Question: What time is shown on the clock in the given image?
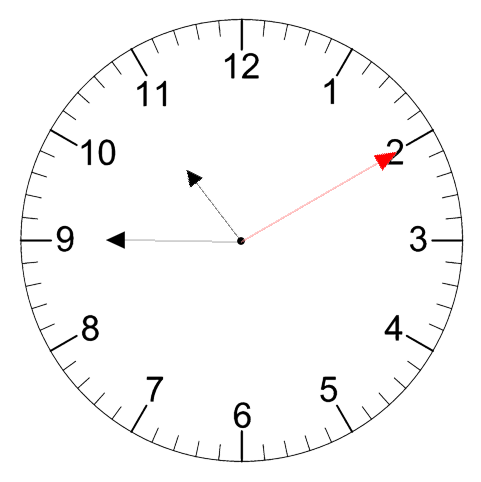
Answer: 10:45:10